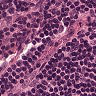
Metastatic tissue present: no